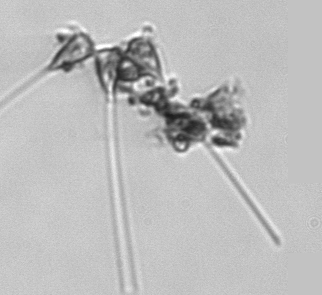
Label: Asterionellopsis_glacialis